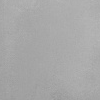
Atmospheric dust classification: dusty